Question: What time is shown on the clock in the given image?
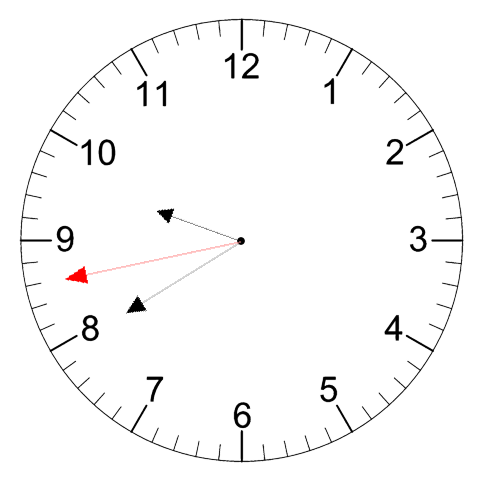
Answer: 09:39:43